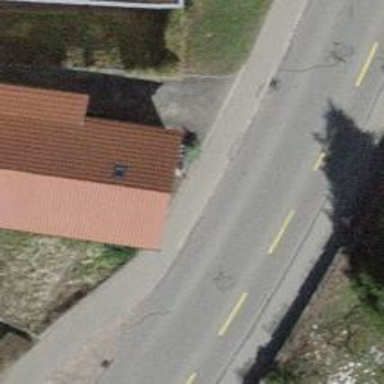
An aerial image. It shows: Asphalt sidewalk along the footway.